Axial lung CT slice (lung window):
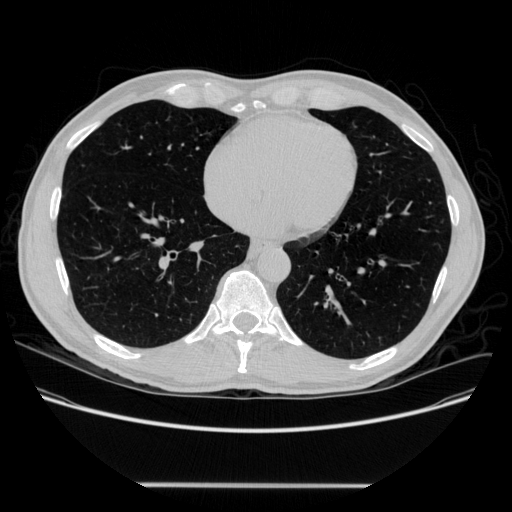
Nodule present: no